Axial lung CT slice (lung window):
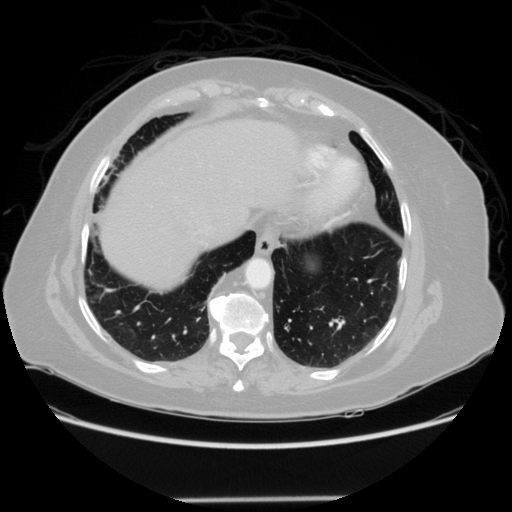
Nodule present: no